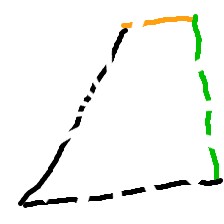
Shape: trapezoid